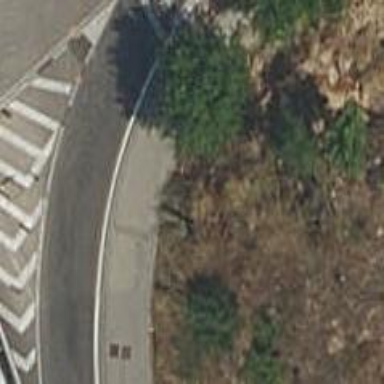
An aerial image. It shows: Paved footway.